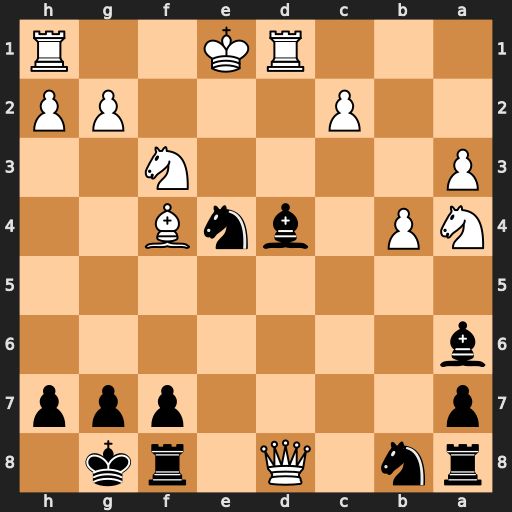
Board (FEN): rn1Q1rk1/p4ppp/b7/8/NP1bnB2/P4N2/2P3PP/3RK2R
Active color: b
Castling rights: K
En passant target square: -
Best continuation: Bf2#